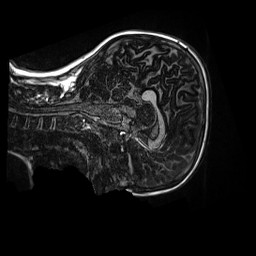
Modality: MP2RAGE
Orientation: sagittal
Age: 10
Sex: female
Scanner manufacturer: siemens
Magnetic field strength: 3 T
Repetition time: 4 s
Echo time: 0.00303 s